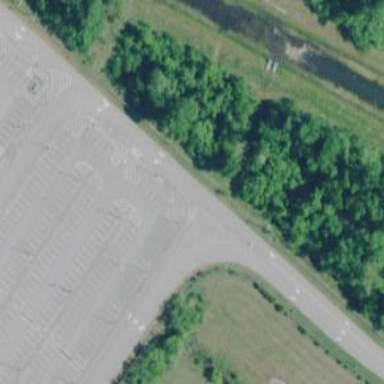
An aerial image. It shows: Driveway leading to service road.